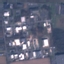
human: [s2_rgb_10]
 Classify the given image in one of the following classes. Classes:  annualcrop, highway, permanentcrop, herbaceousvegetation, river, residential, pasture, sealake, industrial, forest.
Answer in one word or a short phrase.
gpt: Industrial